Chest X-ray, AP view. Patient: 71 years old, sex M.
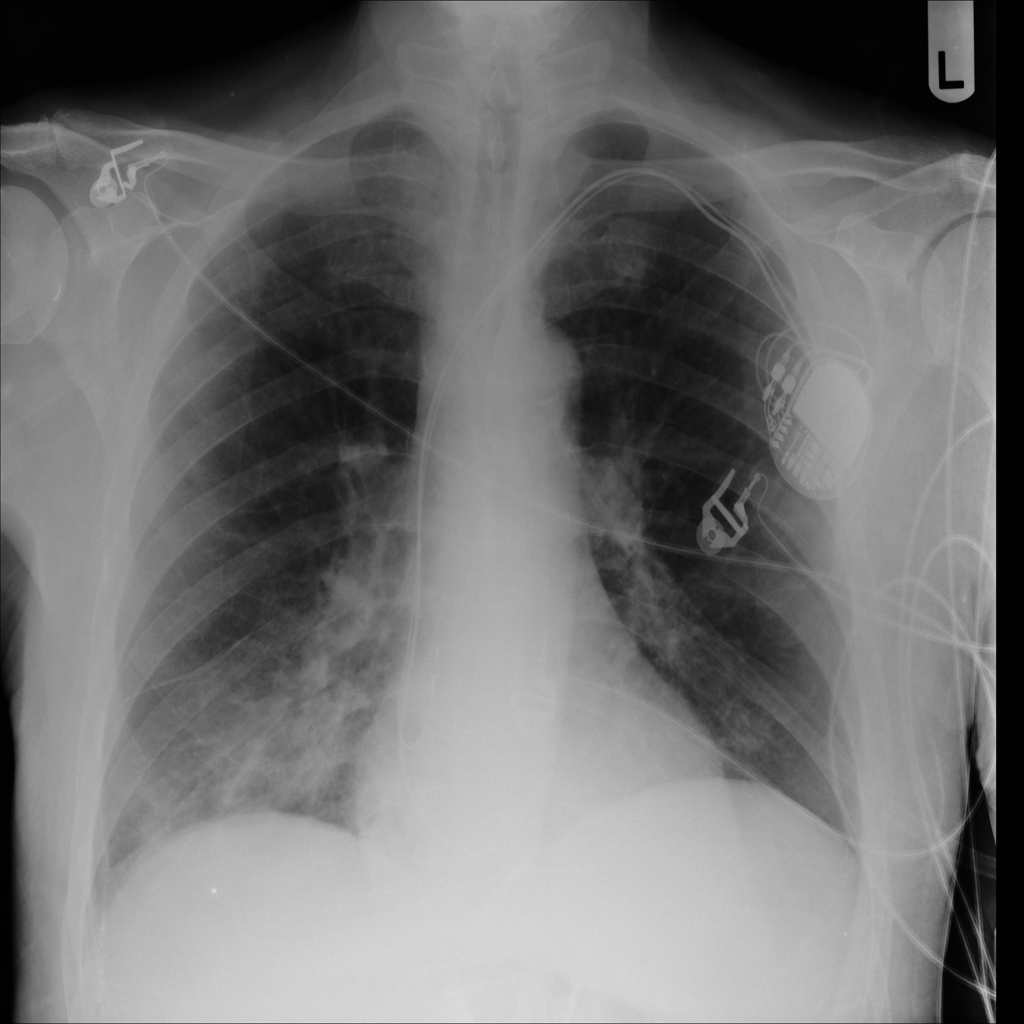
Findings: Infiltration, Pneumonia